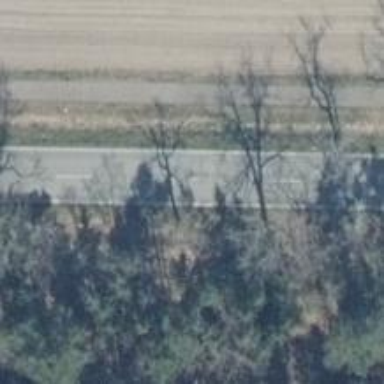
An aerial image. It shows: Secondary road with asphalt surface.